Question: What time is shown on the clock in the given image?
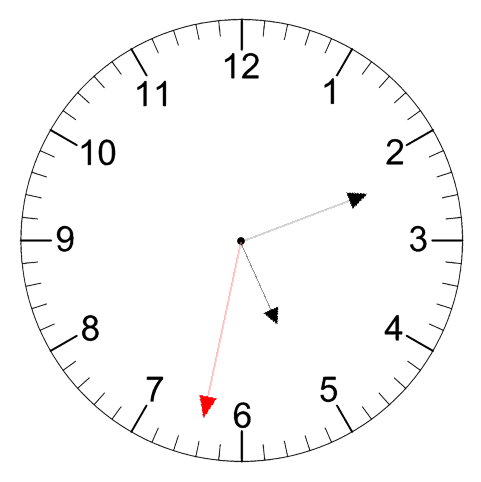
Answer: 05:11:32